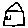
Label: house